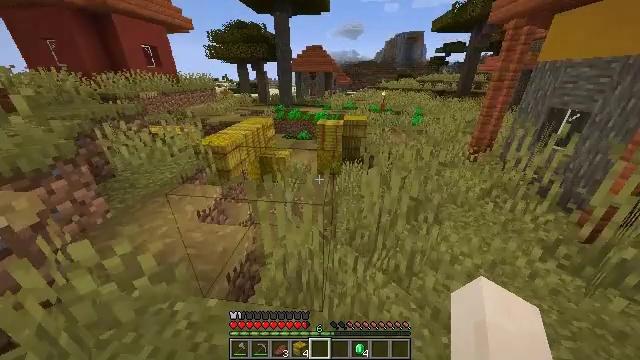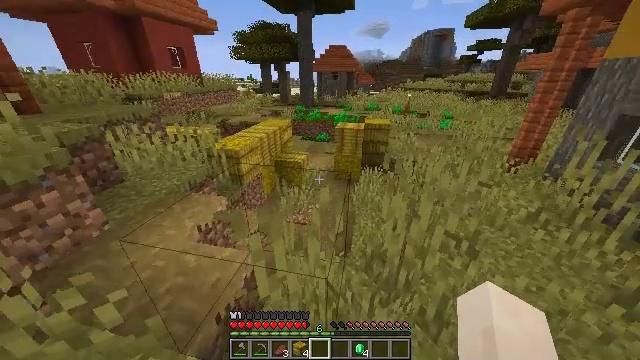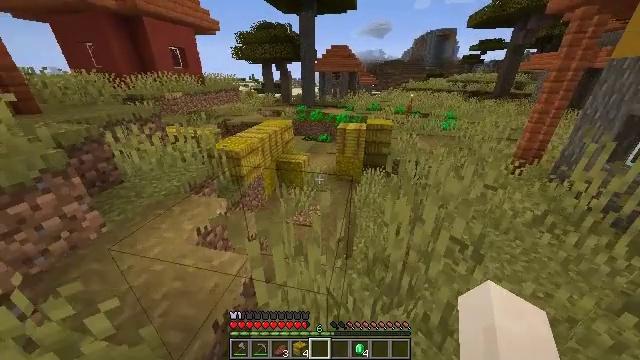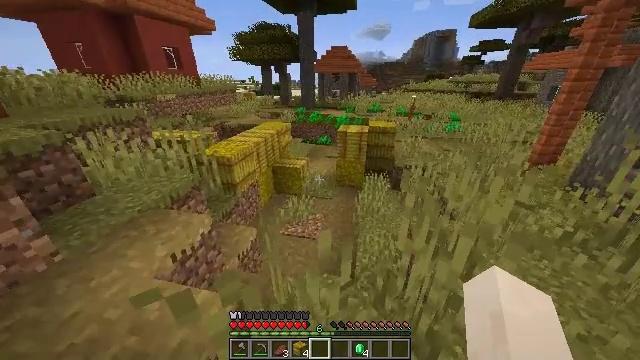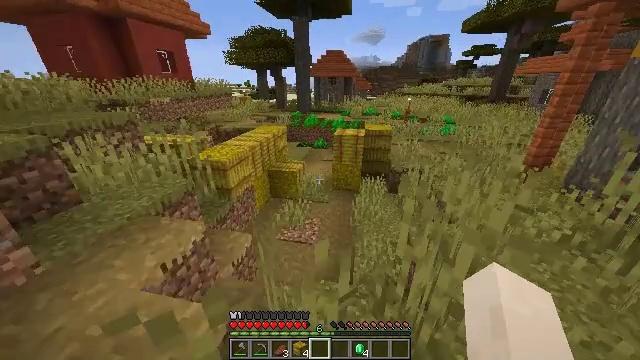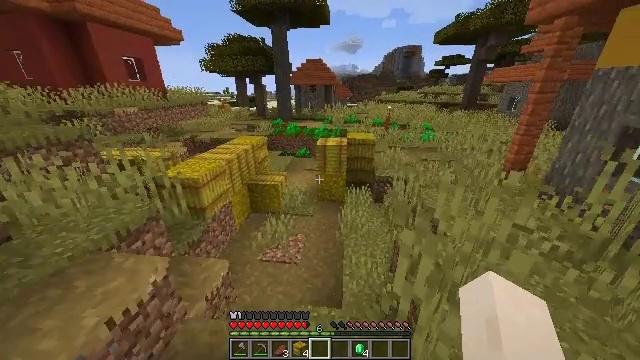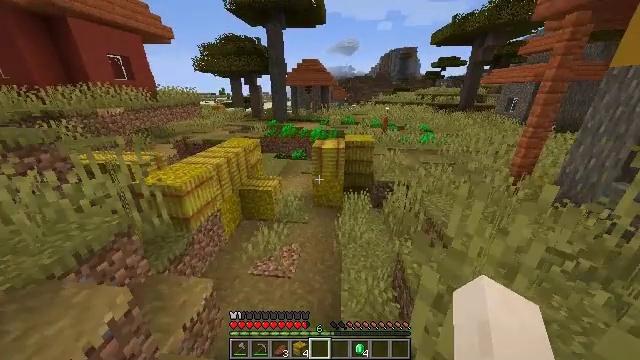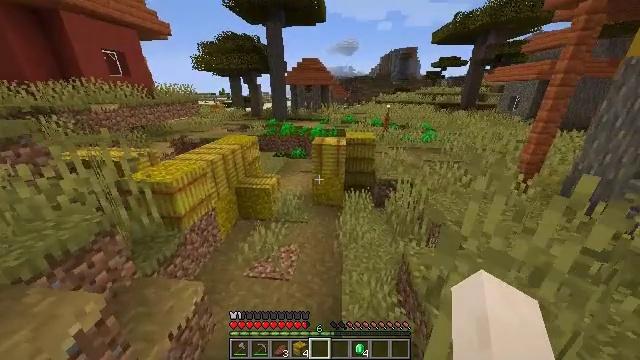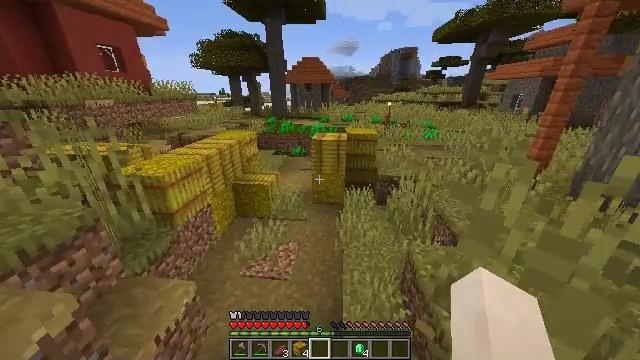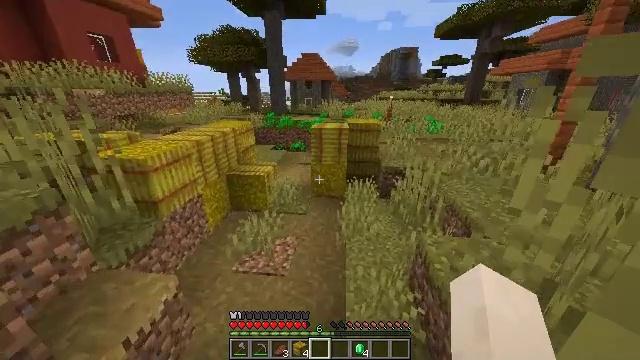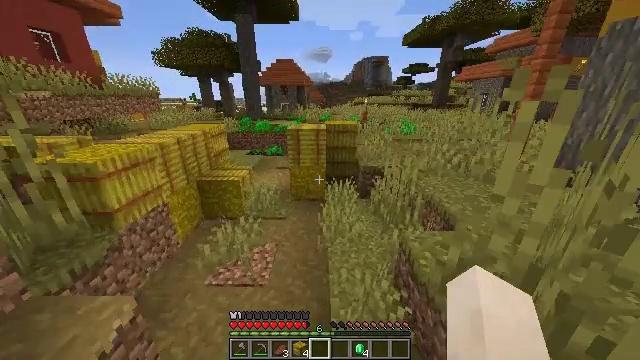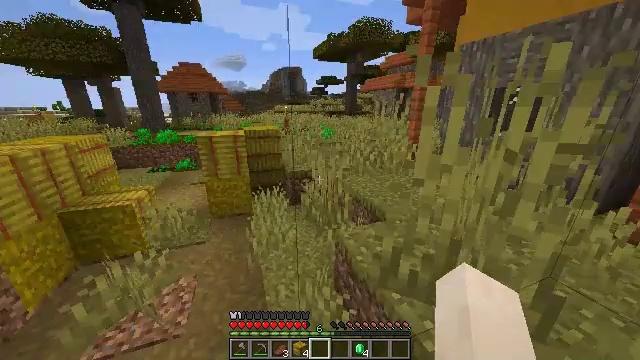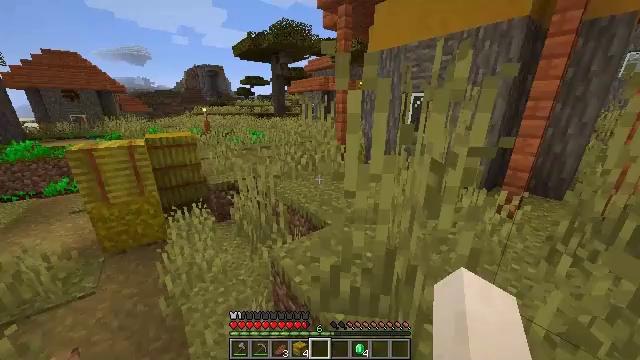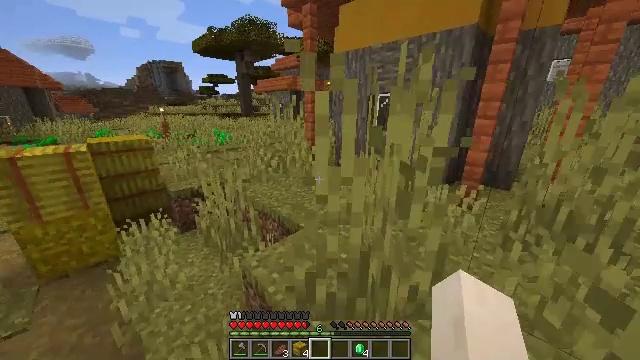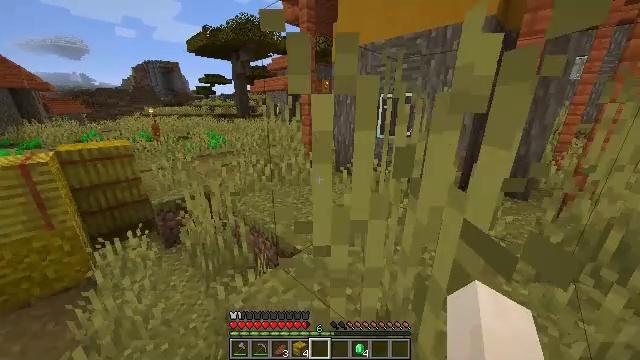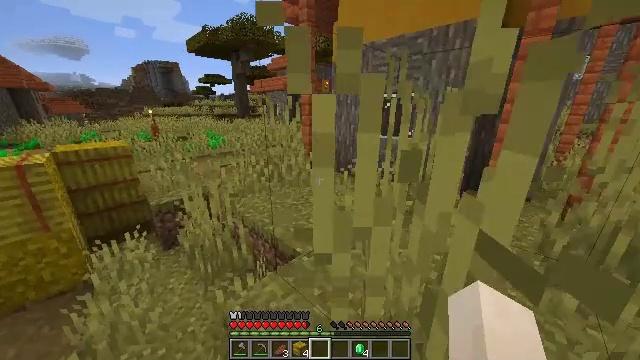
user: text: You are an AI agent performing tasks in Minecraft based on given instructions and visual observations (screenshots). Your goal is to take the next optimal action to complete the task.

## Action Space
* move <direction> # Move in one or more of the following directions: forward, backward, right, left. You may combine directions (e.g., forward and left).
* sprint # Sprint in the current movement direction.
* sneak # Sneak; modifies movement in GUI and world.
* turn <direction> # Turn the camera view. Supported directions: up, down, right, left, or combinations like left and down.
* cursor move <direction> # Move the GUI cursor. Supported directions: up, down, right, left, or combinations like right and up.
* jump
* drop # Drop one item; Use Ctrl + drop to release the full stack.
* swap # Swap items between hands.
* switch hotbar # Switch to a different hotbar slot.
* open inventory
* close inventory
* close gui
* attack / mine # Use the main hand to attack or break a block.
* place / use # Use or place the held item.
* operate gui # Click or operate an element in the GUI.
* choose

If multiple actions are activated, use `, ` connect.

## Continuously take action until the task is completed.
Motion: motion action
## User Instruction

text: Recycle the grindstone by mining it.
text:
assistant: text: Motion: move forward, turn left
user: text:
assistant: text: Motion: move forward
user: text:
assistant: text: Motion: move forward
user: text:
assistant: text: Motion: move forward, turn right
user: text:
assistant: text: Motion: move forward, turn right and up
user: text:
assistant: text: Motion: move forward
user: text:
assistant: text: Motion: move forward
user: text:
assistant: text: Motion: move forward
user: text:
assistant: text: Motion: move forward
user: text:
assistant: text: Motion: move forward and move right, turn right and up
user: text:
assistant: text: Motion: move forward and move right, turn right and up
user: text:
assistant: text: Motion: move forward and move right, turn right
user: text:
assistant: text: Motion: move forward, turn right
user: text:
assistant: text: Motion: move forward
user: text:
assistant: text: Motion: move forward
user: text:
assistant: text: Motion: move forward
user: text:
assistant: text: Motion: move forward, jump
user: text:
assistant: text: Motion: move forward, jump
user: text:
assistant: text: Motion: move forward, jump
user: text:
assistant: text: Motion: move forward, jump
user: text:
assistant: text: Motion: move forward
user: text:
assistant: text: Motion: move forward
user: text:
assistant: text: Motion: move forward
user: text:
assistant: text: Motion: move forward
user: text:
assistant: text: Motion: move forward
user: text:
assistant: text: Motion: move forward and move left
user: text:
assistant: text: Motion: move forward and move left
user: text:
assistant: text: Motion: move forward and move left, turn left
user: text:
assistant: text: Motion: move forward and move left, turn left
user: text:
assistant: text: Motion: move forward and move left